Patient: sex F, age 58
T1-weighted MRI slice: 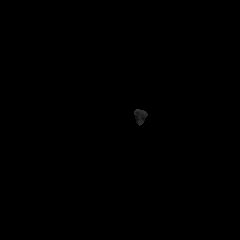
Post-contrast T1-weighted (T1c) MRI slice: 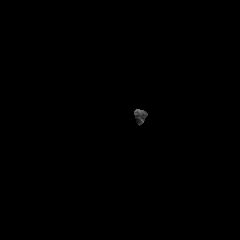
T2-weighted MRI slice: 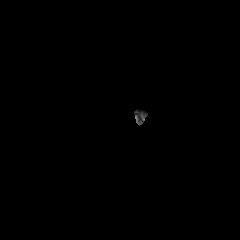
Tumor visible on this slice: no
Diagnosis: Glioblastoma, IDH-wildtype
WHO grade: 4